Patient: sex M, age 80
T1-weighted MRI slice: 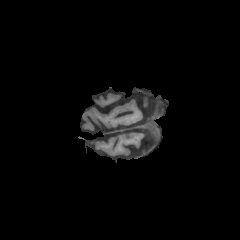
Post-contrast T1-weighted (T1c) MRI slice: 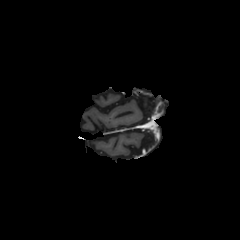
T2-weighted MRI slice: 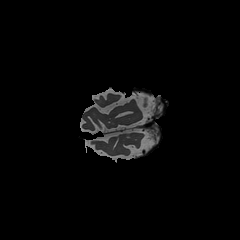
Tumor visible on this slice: no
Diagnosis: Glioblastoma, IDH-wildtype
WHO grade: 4